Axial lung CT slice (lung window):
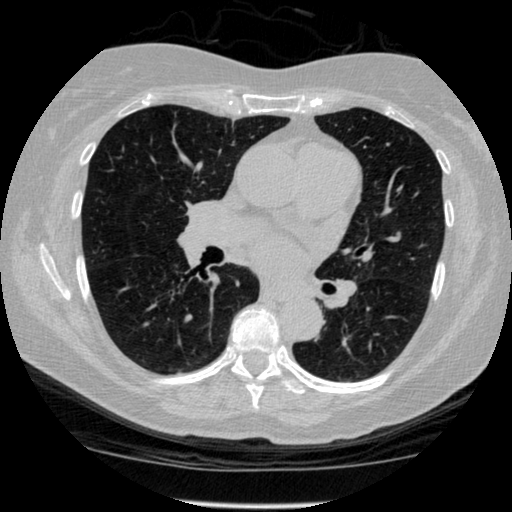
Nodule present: no